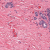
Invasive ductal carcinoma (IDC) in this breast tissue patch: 0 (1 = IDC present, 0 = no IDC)